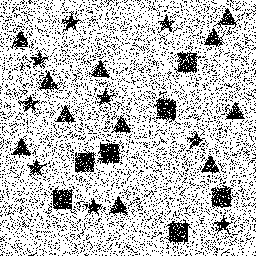
Squares: 7
Triangles: 11
Stars: 9
Total shapes: 27